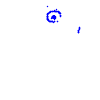
Particle: kaon